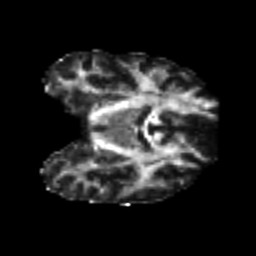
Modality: FA
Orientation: coronal
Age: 24
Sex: male
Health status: healthy
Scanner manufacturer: ge
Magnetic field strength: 3 T
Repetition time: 11 s
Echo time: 0.072 s